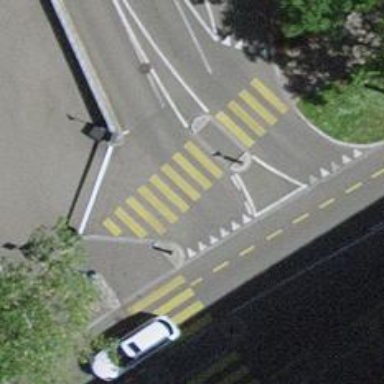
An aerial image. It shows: Asphalt footway with marked zebra crossing.